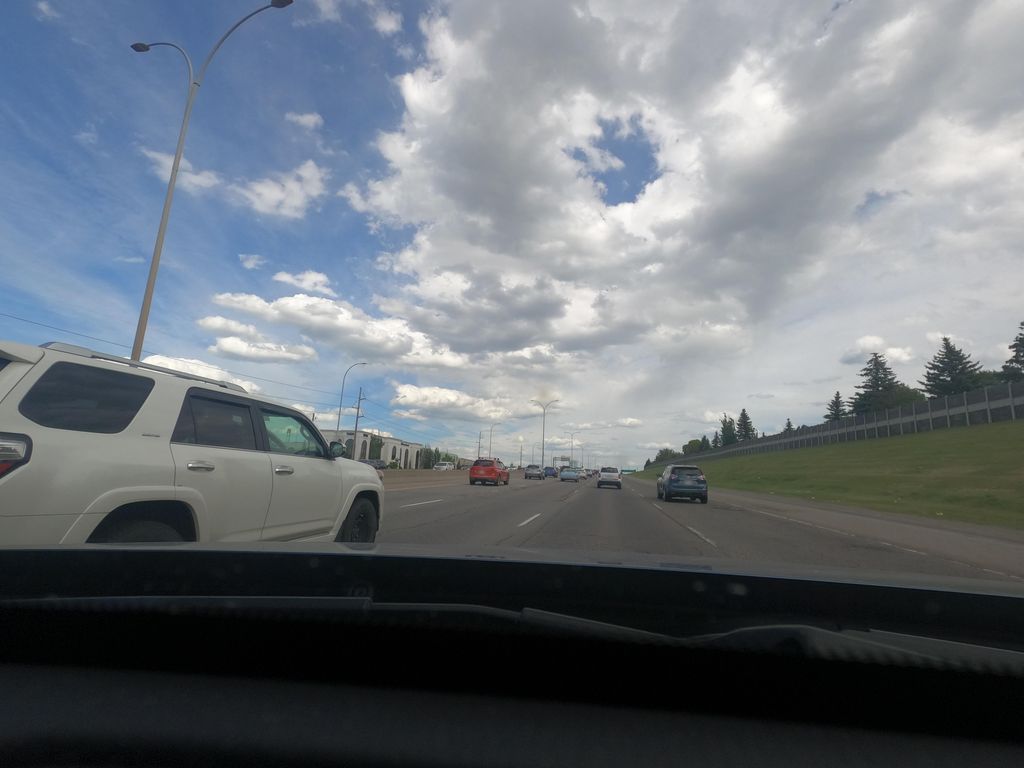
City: calgary